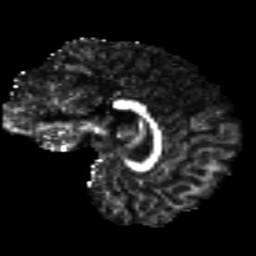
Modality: FA
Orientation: sagittal
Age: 20
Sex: male
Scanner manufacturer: siemens
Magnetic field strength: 3 T
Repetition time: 8.8 s
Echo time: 0.085 s